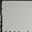
Piece: xx